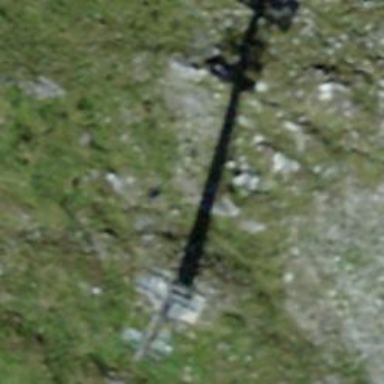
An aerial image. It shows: Pylon used for aerialway.